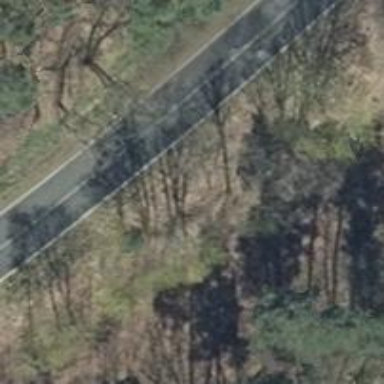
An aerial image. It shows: Secondary road with asphalt surface.